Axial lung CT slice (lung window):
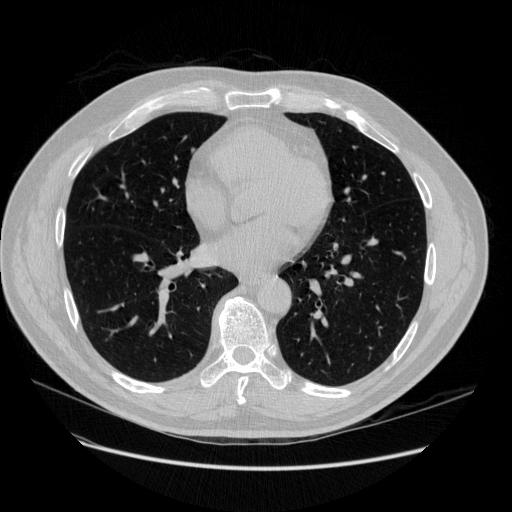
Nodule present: no